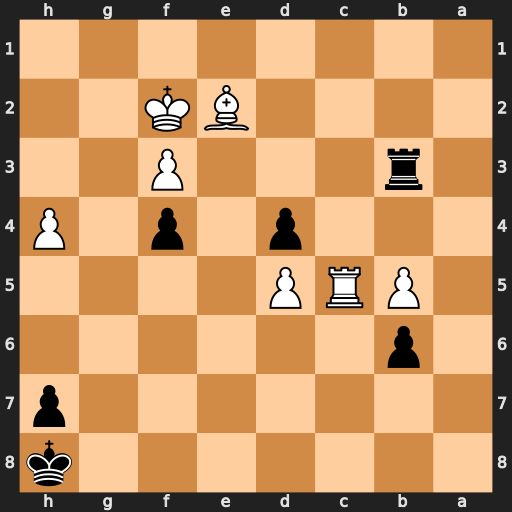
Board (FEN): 7k/7p/1p6/1PRP4/3p1p1P/1r3P2/4BK2/8
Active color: b
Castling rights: -
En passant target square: -
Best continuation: bxc5 d6 Ra3 d7 Ra8